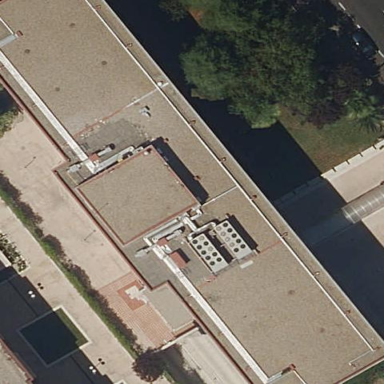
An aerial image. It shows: Public building.